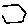
Label: hexagon